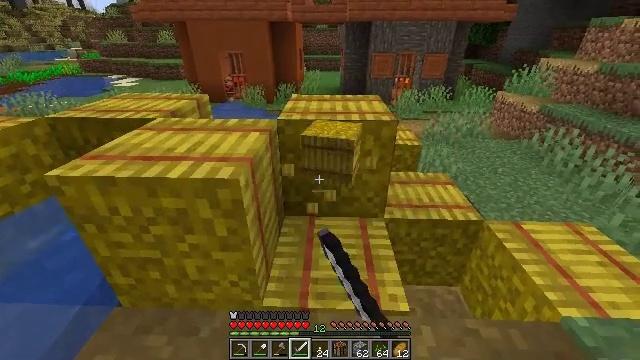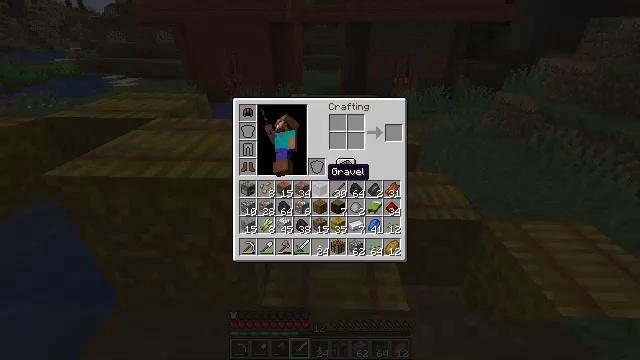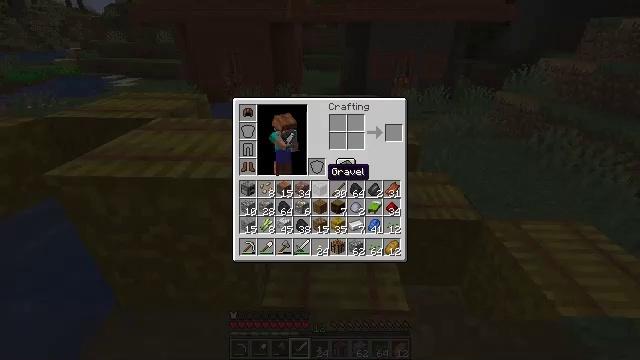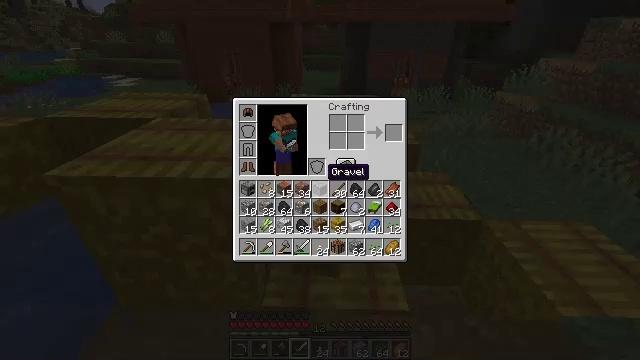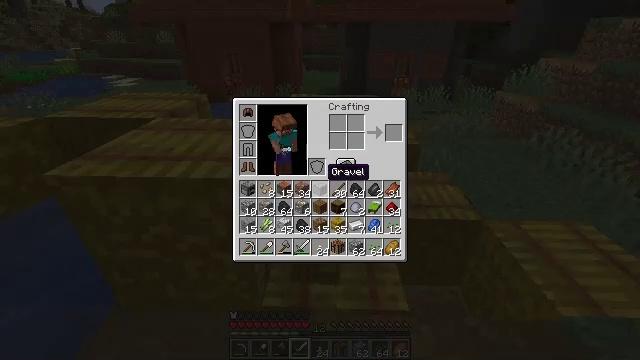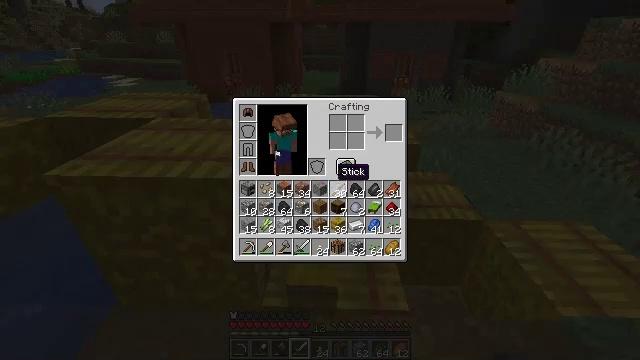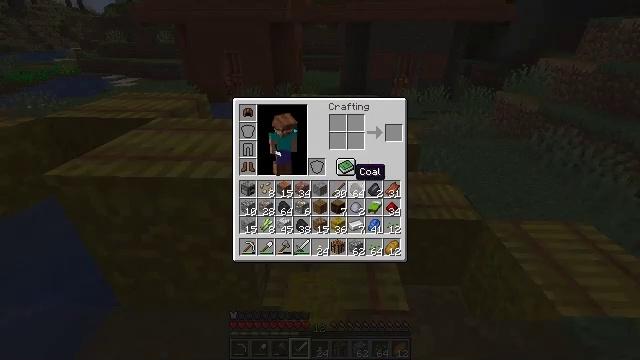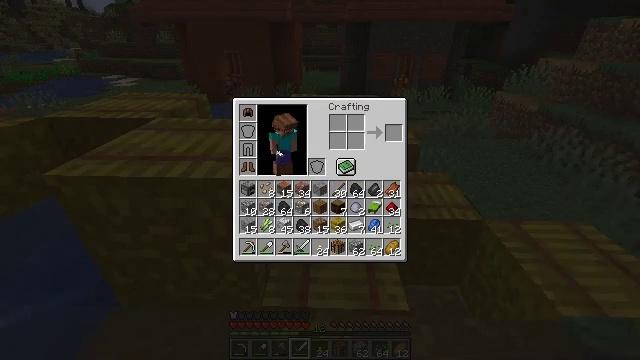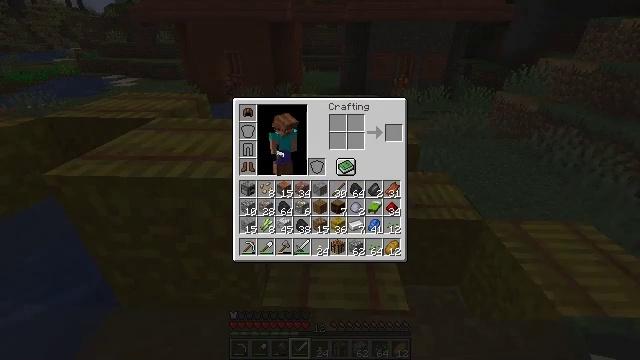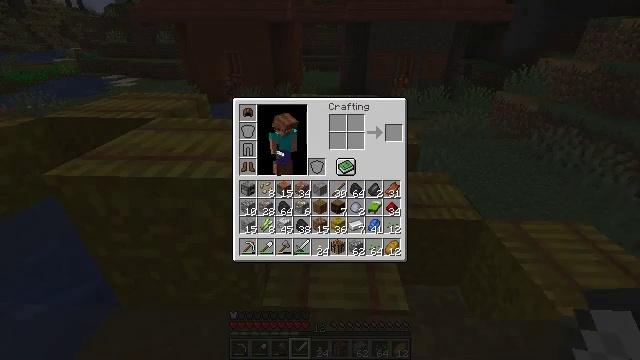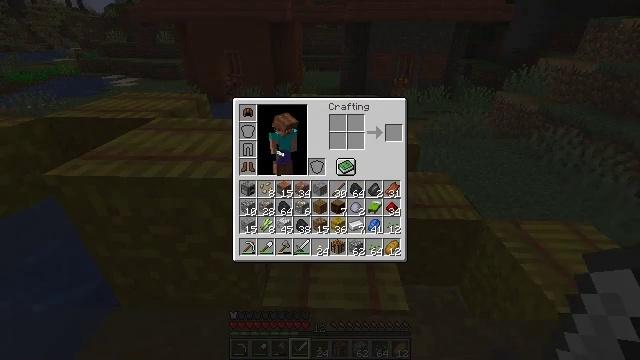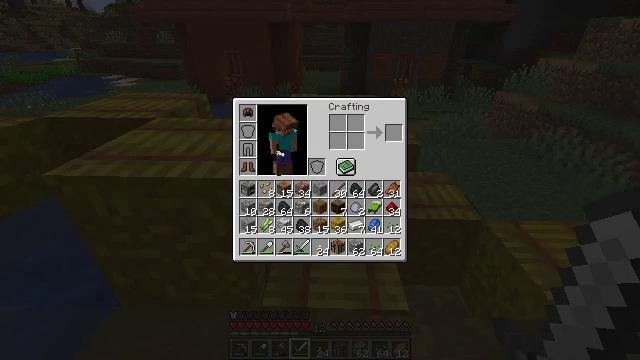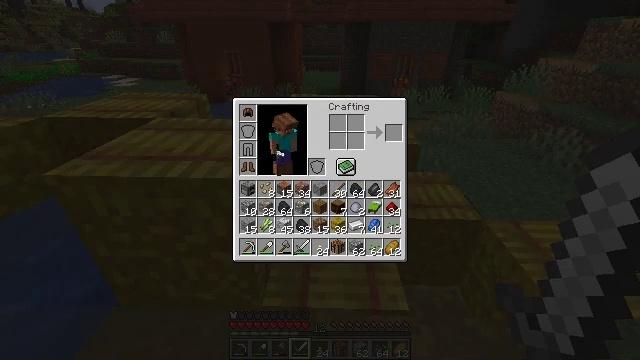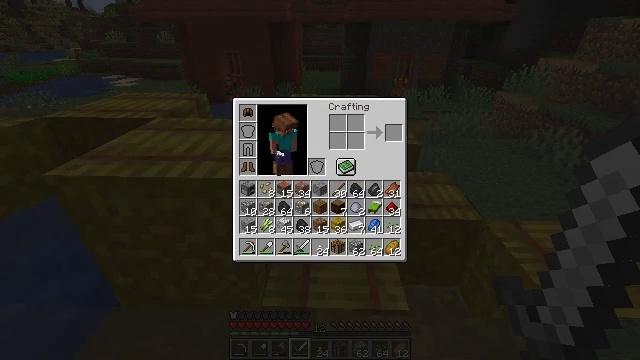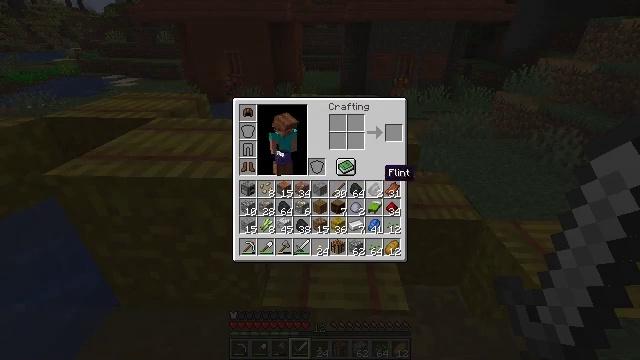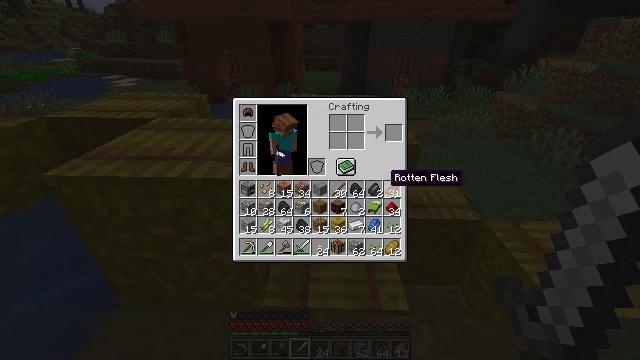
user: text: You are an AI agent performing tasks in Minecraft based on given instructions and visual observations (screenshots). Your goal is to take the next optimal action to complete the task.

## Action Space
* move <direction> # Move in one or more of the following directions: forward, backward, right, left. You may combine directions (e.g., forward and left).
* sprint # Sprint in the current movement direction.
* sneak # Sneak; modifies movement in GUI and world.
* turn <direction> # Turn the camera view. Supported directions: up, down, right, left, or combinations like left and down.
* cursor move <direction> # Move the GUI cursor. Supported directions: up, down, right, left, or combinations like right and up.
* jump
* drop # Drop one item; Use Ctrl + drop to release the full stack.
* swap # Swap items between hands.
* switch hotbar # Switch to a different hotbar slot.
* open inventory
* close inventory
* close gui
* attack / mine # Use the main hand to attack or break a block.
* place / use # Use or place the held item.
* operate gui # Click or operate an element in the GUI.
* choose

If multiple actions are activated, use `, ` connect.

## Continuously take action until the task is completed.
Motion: motion action
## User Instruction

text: Gather hay blocks from the farm.
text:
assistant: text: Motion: open inventory
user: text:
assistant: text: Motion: open inventory
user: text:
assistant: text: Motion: open inventory
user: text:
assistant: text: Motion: no_op
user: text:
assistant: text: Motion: cursor move right
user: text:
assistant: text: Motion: cursor move right
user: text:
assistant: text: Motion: cursor move right
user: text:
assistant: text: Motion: no_op
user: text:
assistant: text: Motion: no_op
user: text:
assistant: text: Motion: no_op
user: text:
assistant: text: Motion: no_op
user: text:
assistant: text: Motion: no_op
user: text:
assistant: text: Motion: no_op
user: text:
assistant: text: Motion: no_op
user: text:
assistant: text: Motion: no_op
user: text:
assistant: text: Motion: no_op
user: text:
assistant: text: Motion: no_op
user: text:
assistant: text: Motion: cursor move left
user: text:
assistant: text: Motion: cursor move left and down
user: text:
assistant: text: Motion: cursor move left
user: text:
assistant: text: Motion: cursor move left and down
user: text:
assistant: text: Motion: cursor move left
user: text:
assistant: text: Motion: no_op
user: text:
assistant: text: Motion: no_op
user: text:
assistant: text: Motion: no_op
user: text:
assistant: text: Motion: no_op
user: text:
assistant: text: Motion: no_op
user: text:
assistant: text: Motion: no_op
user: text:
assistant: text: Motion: no_op
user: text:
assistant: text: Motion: cursor move right and up